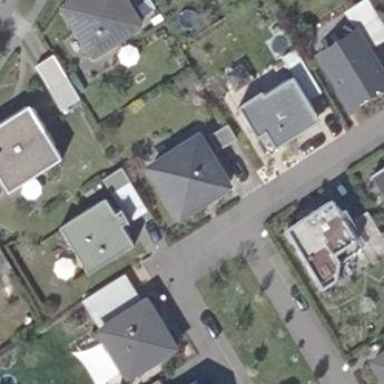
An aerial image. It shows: Detached building with pyramidal roof made of roof tiles.